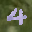
Label: 4